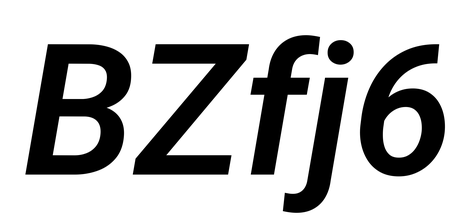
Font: Roboto-Italic_SemiBold_Italic